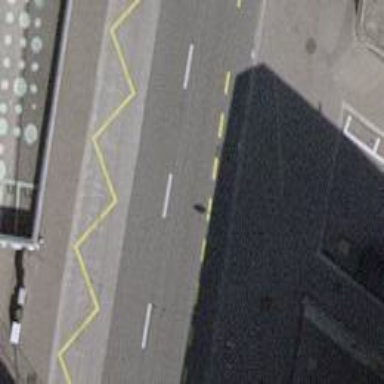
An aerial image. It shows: Public transport stop position.